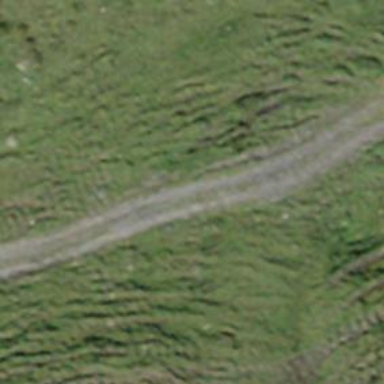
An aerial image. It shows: Track with very rough surface.